Question: Do somebody know if it's possible change the UISearchBar's background? I mean to the inside (see image attached), i think that component is a UITextField.

Thank you!
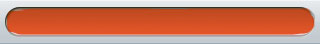
Answer: I did it! I had to subclassing UISearchBar and override the layoutSubviews with:
'''
- (void)layoutSubviews {
UITextField *searchField;
NSUInteger numViews = [self.subviews count];
for(int i = 0; i < numViews; i++) {
if([[self.subviews objectAtIndex:i] isKindOfClass:[UITextField class]]) {
searchField = [self.subviews objectAtIndex:i];
}
}
if(!(searchField == nil)) {
searchField.textColor = [UIColor whiteColor];
[searchField setBackground: [UIImage imageNamed:@"SearchBarBackground.png"] ];
[searchField setBorderStyle:UITextBorderStyleNone];
}
[super layoutSubviews];
}
'''
The image is a complete background image!